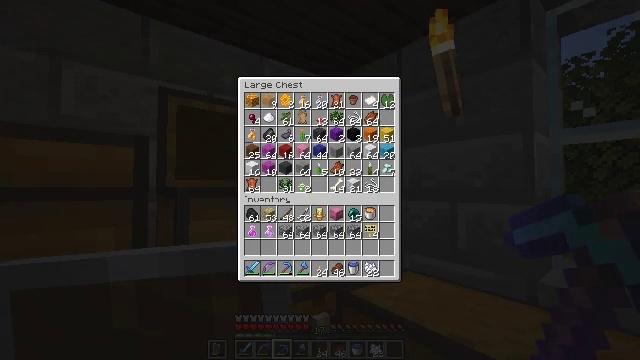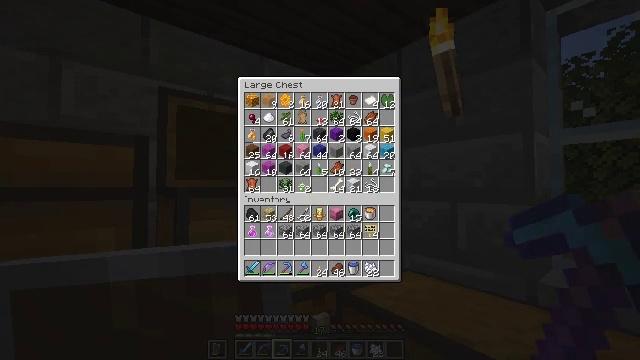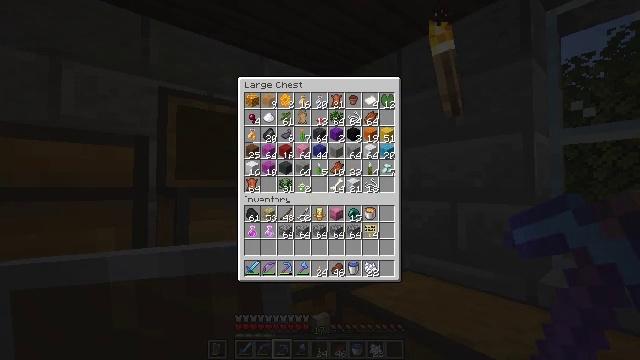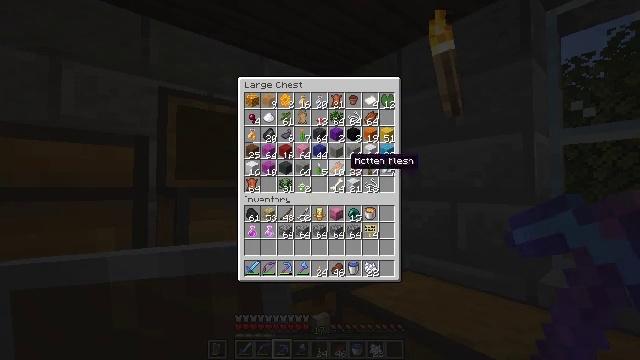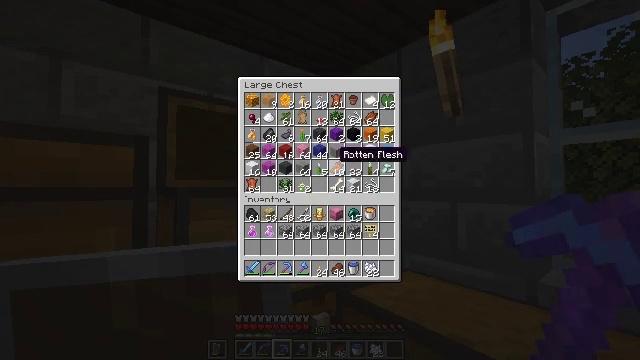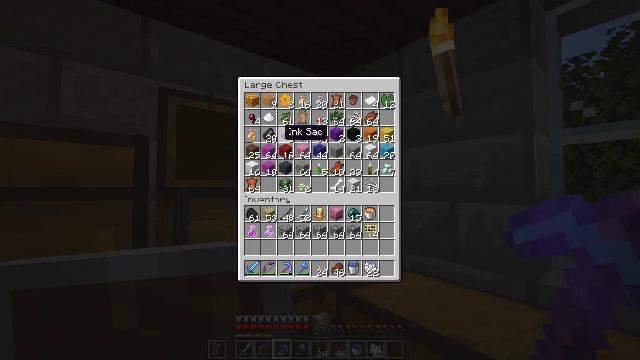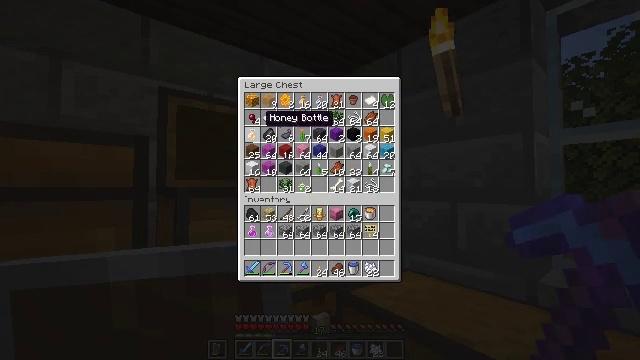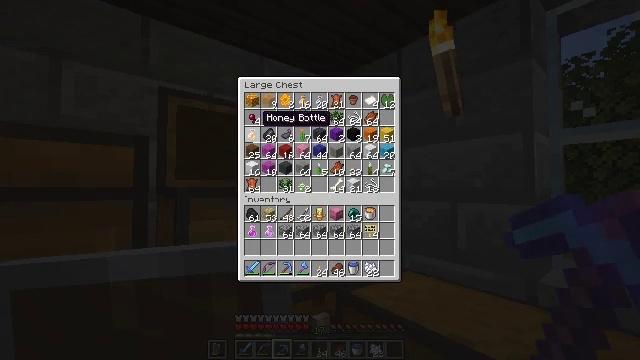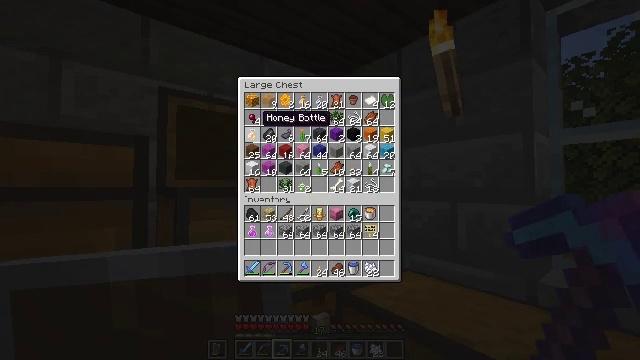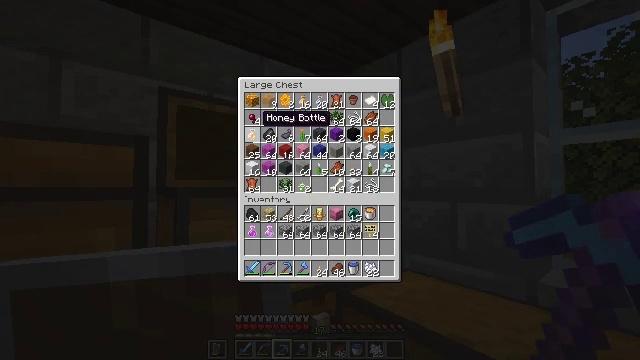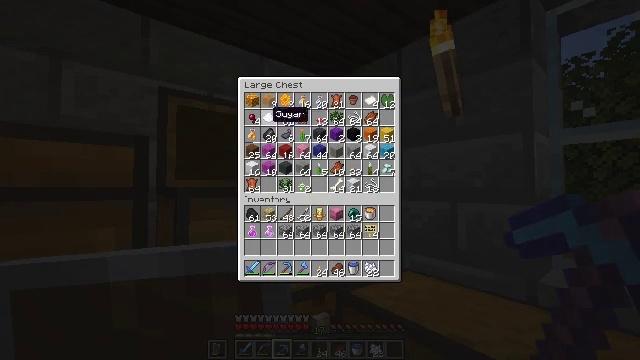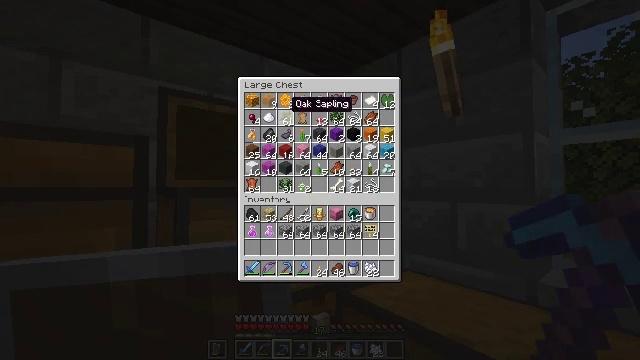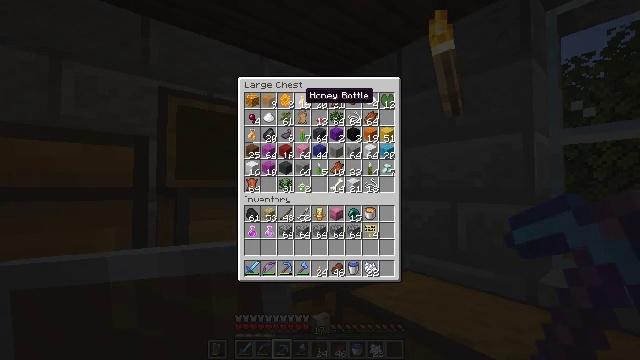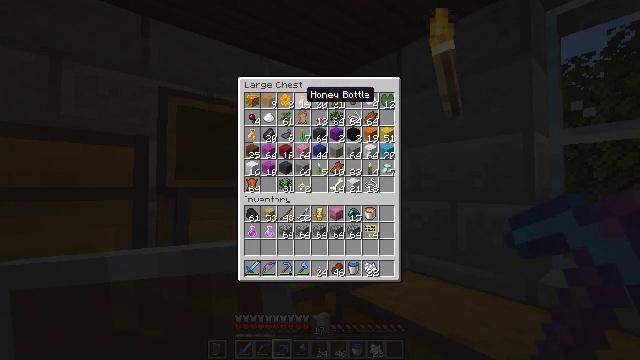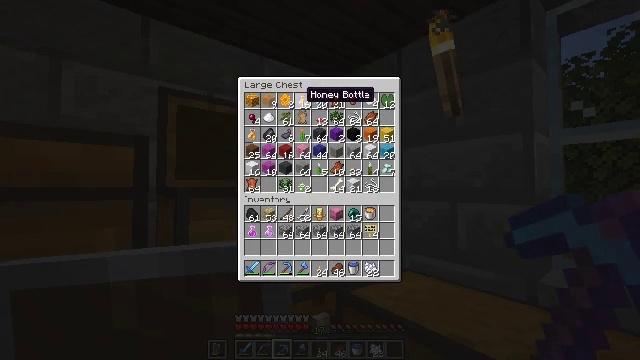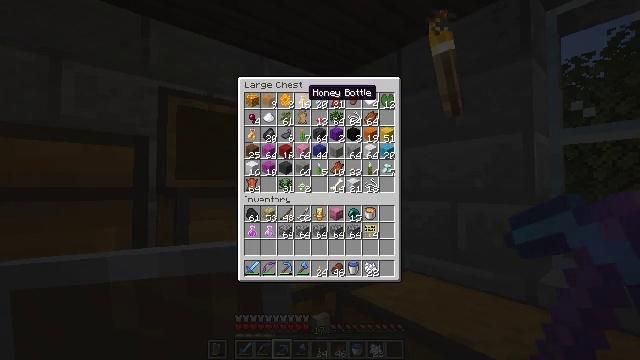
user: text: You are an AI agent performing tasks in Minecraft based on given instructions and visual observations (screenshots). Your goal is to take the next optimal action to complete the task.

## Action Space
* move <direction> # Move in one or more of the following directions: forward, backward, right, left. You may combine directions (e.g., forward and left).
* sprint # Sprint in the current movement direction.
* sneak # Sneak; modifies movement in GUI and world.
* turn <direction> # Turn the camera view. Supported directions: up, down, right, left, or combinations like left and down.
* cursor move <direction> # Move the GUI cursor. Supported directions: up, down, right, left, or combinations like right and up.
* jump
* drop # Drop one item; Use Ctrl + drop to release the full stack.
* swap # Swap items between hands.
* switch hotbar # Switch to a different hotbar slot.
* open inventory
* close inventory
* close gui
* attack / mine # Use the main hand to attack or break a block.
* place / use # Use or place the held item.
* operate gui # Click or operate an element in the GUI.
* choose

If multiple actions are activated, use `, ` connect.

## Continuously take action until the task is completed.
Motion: motion action
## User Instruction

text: Craft the honey block by arranging honey bottles.
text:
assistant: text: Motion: no_op
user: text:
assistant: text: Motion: no_op
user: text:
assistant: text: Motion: cursor move left and up
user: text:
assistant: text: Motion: cursor move left and up
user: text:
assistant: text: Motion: cursor move left and up
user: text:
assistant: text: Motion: cursor move left and up
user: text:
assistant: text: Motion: no_op
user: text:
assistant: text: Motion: no_op
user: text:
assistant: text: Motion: no_op
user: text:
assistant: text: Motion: cursor move right
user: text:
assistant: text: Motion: cursor move right and up
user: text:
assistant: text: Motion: cursor move right and up
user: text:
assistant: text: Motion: sneak
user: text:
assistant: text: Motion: sneak
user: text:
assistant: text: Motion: sneak
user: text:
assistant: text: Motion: sneak, operate gui
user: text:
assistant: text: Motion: sneak, operate gui
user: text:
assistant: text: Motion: sneak
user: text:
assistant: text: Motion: no_op
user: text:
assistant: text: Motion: cursor move right and down
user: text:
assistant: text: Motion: cursor move right and down
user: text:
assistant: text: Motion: turn right and down
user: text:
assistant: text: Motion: turn right and down
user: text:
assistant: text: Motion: move forward, turn right and down
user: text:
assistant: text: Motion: move forward
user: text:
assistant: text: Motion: move forward, turn right and down
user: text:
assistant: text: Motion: turn left and up
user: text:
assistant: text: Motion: turn right and up
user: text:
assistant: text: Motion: move forward
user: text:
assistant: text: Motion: move forward, use / place